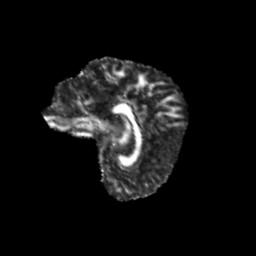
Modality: FA
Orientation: sagittal
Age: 11
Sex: female
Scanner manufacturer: siemens
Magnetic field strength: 3 T
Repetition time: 3.8 s
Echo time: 0.07 s